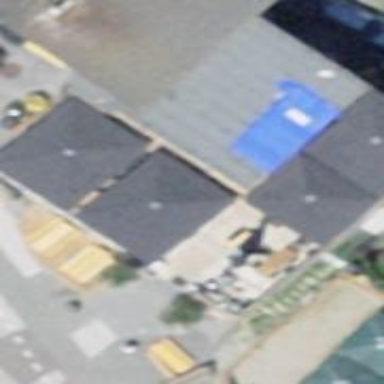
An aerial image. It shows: Restaurant.